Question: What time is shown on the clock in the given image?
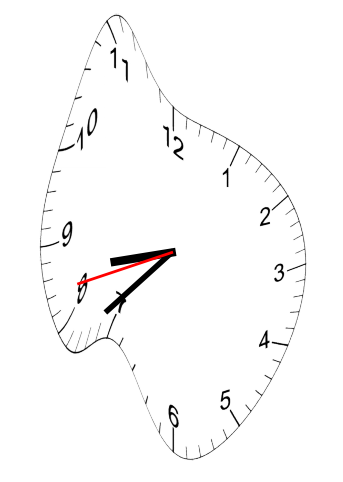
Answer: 08:37:42